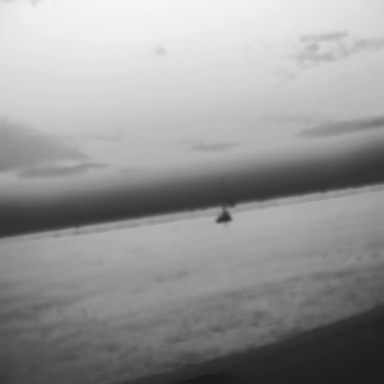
There is a sailboat in the infrared image.